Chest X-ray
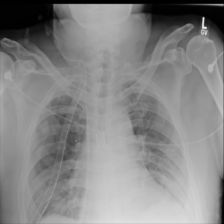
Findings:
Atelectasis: negative
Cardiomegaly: negative
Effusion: negative
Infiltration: positive
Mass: positive
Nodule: negative
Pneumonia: negative
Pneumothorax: negative
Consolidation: negative
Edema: negative
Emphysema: negative
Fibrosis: negative
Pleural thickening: negative
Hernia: negative